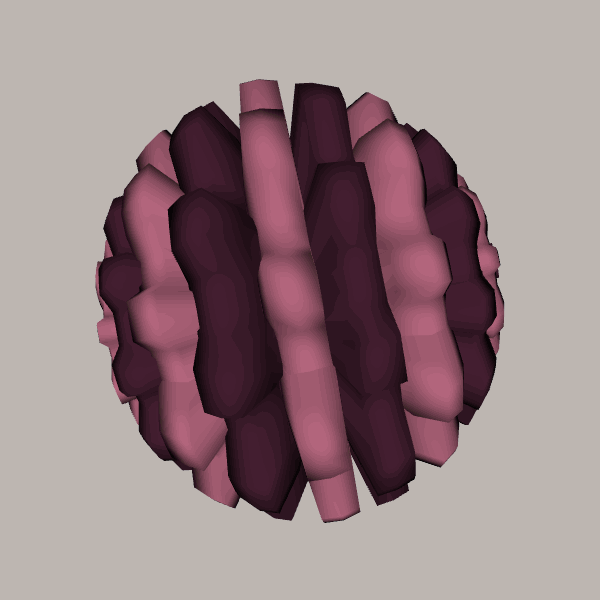
Background: light